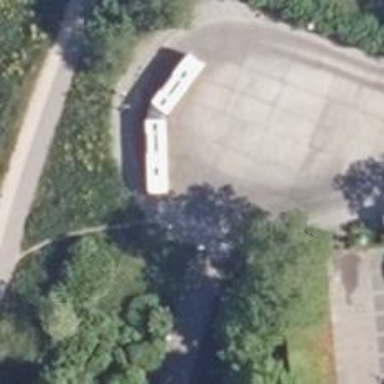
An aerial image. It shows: Public transport stop position.